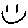
Label: smiley face